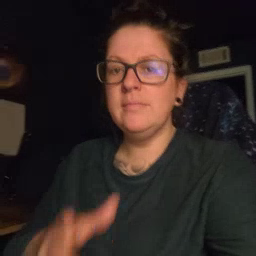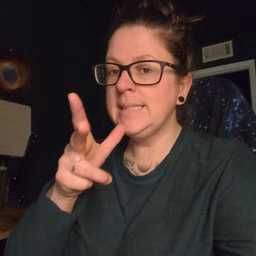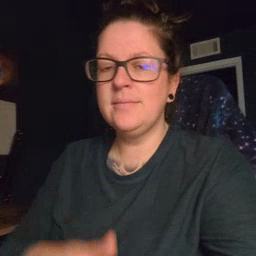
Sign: hen